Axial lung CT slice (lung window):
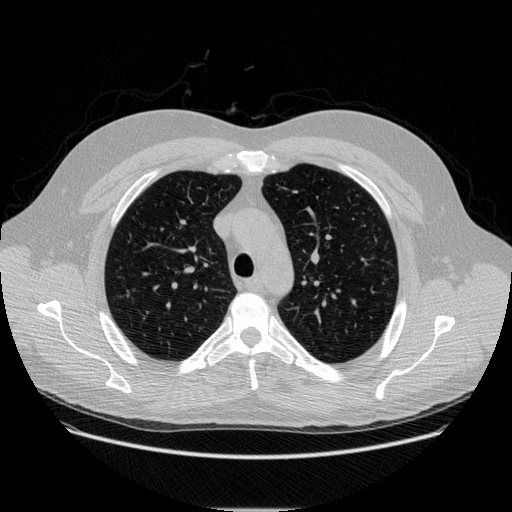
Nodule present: no